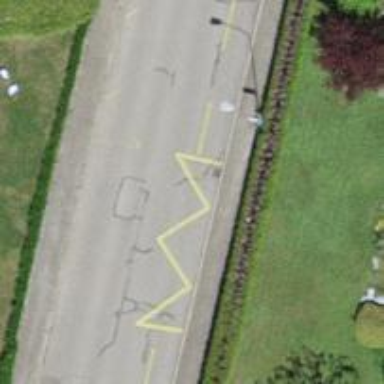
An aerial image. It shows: Bus stop with designated public transport stop position.